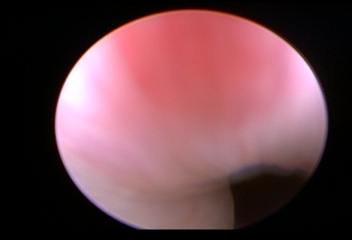
Modality: WLC
Class: Normal mucosa
Bladder cancer association: No